Question: I have categories saved in databse,
ex.
'''
Category 1
Category 2
.
.
Category 10
'''

Now my menus are,
'''
<ul>
<li><a href="/home/Category_page.php?id=1" >Category name</a></li>
<li><a href="/home/Category_page.php?id=2" >Category name</a></li>
<li><a href="/home/Category_page.php?id=3" >Category name</a></li>
<li><a href="/home/Category_page.php?id=4" >Category name</a></li>
<li><a href="/home/Category_page.php?id=5" >Category name</a></li>
<li><a href="/home/Category_page.php?id=6" >Category name</a></li>
<ul>
'''
i wanted to do like this
'''
<ul>
<li><a href="/home/Category_name" >Category name</a></li>
<li><a href="/home/Category_name" >Category name</a></li>
<li><a href="/home/Category_name" >Category name</a></li>
<li><a href="/home/Category_name" >Category name</a></li>
<li><a href="/home/Category_name" >Category name</a></li>
<li><a href="/home/Category_name" >Category name</a></li>
<ul>
'''
category names will be different, in href only category name is given, in .htaccess i can redirect to another page,like
> Rule in .htaccess:-
'''
RewriteRule ^home/([a-zA-Z0-9_-]+)$ /details.php/$1.php
'''
Here on details page should i check category name in database to fetch details?
or
what are the another options?
I don't want category id in url.
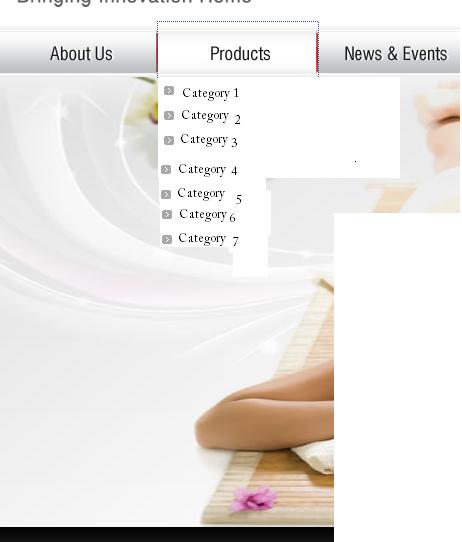
Answer: If you have a finite number of categories and they don't change very often you could use 'RewriteMap' to map the names in the pretty handled URLs to the versions with Ids.
<URL>
Otherwise you could add a lookup in the database (either a table joined to the category table or a new column in your category table) with a unique column containing the URL friendly category name that you want.